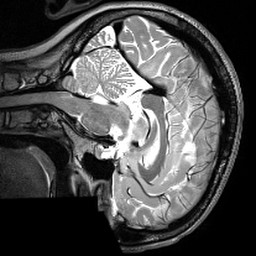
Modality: T2w
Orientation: sagittal
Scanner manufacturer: siemens
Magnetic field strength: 3 T
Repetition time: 3 s
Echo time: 0.418 s